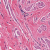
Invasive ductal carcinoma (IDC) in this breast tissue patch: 0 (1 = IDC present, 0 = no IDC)